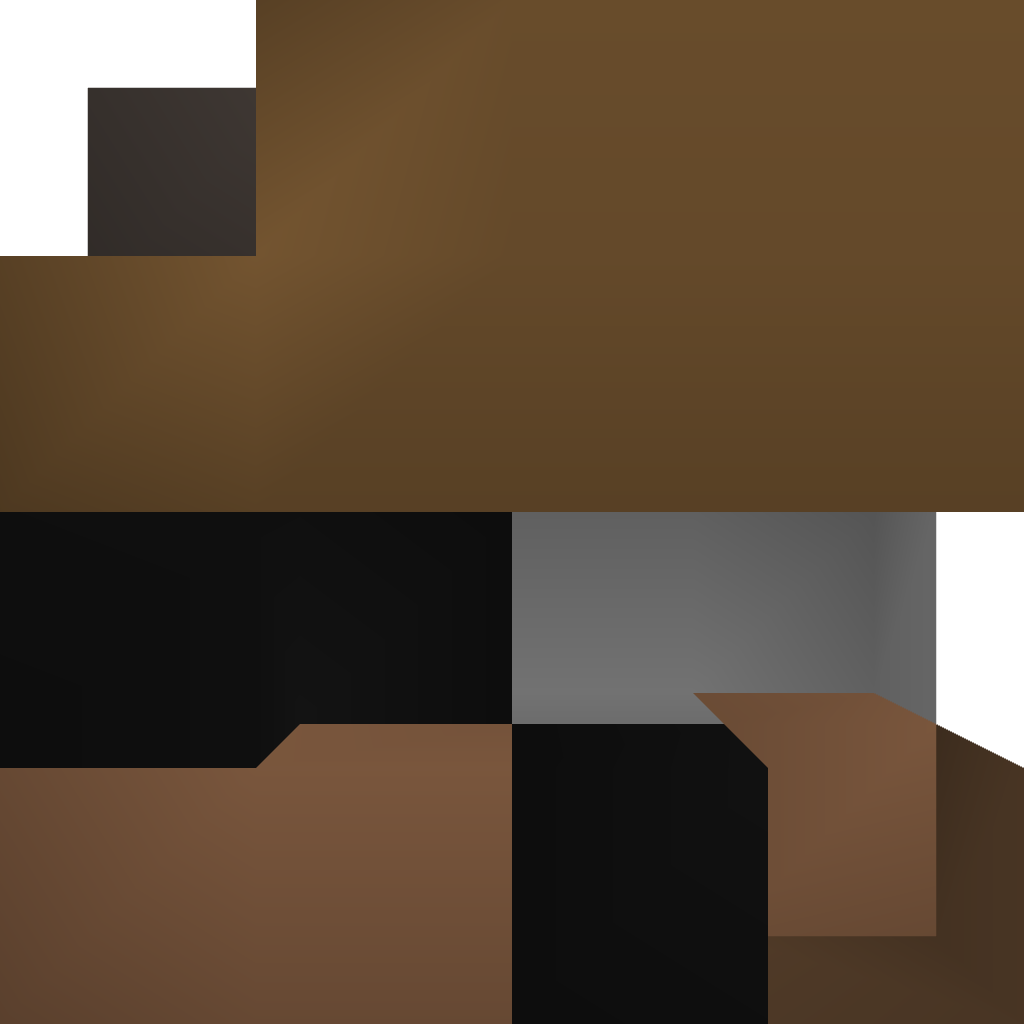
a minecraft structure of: Working Piano